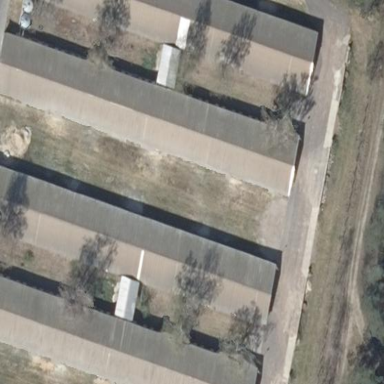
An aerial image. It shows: Gabled grey roof on farm auxiliary building. The roof is oriented along the length of the structure.